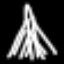
Label: The Eiffel Tower